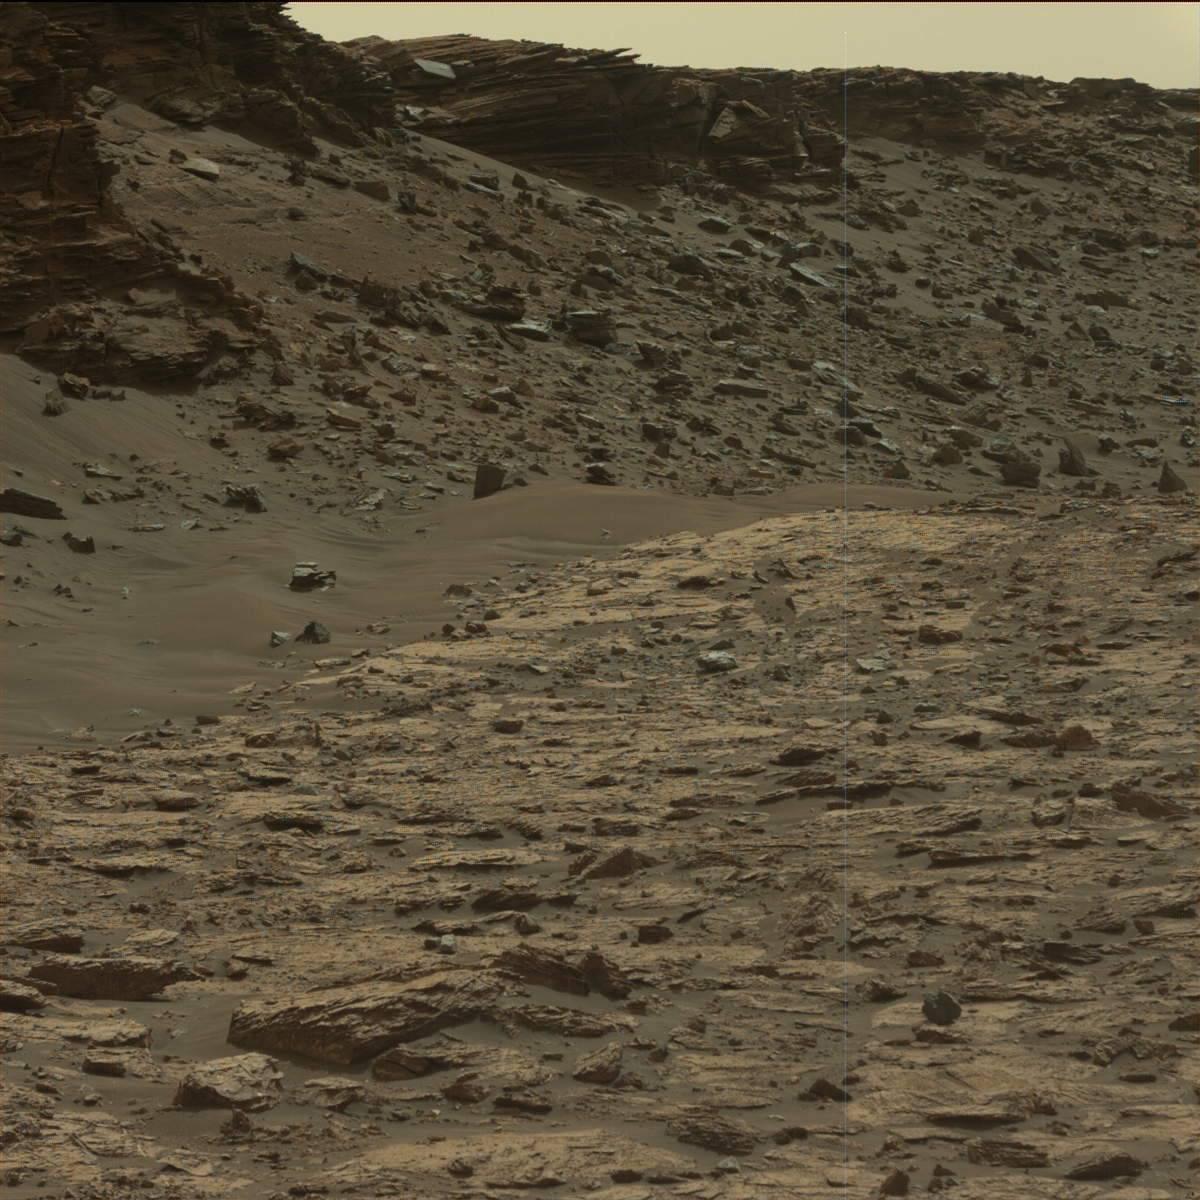
Terrain classes present: Bedrock, Rock, Sand / Soil, Sky